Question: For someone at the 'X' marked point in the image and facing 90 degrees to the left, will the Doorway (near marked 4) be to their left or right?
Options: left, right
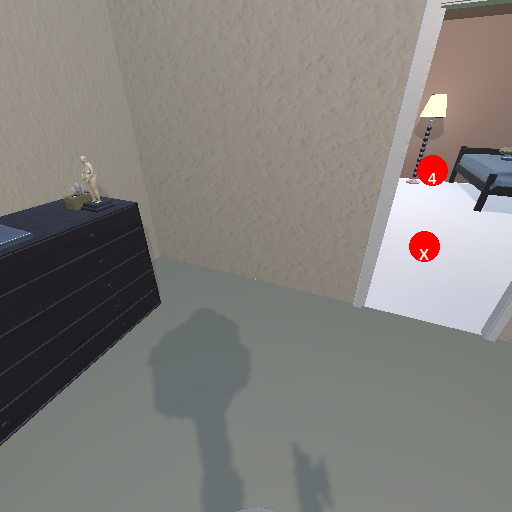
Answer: left